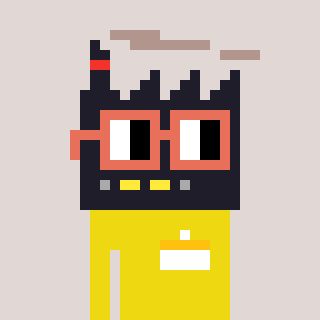
a pixel art character with square orange glasses, a factory-shaped head and a yellow-colored body on a warm background